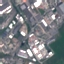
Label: Industrial